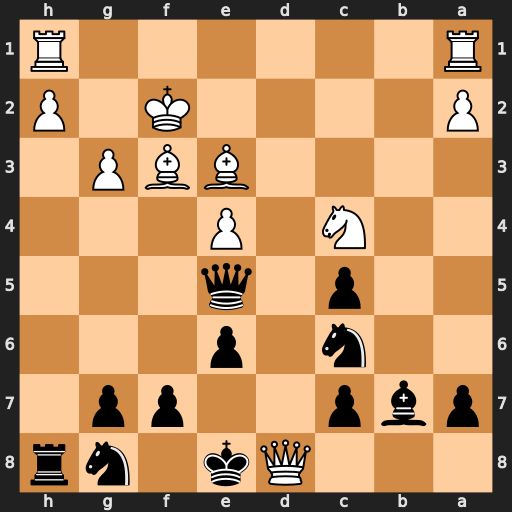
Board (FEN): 3Qk1nr/pbp2pp1/2n1p3/2p1q3/2N1P3/4BBP1/P4K1P/R6R
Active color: b
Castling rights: k
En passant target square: -
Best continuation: Kxd8 Nxe5 Nxe5